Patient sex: M
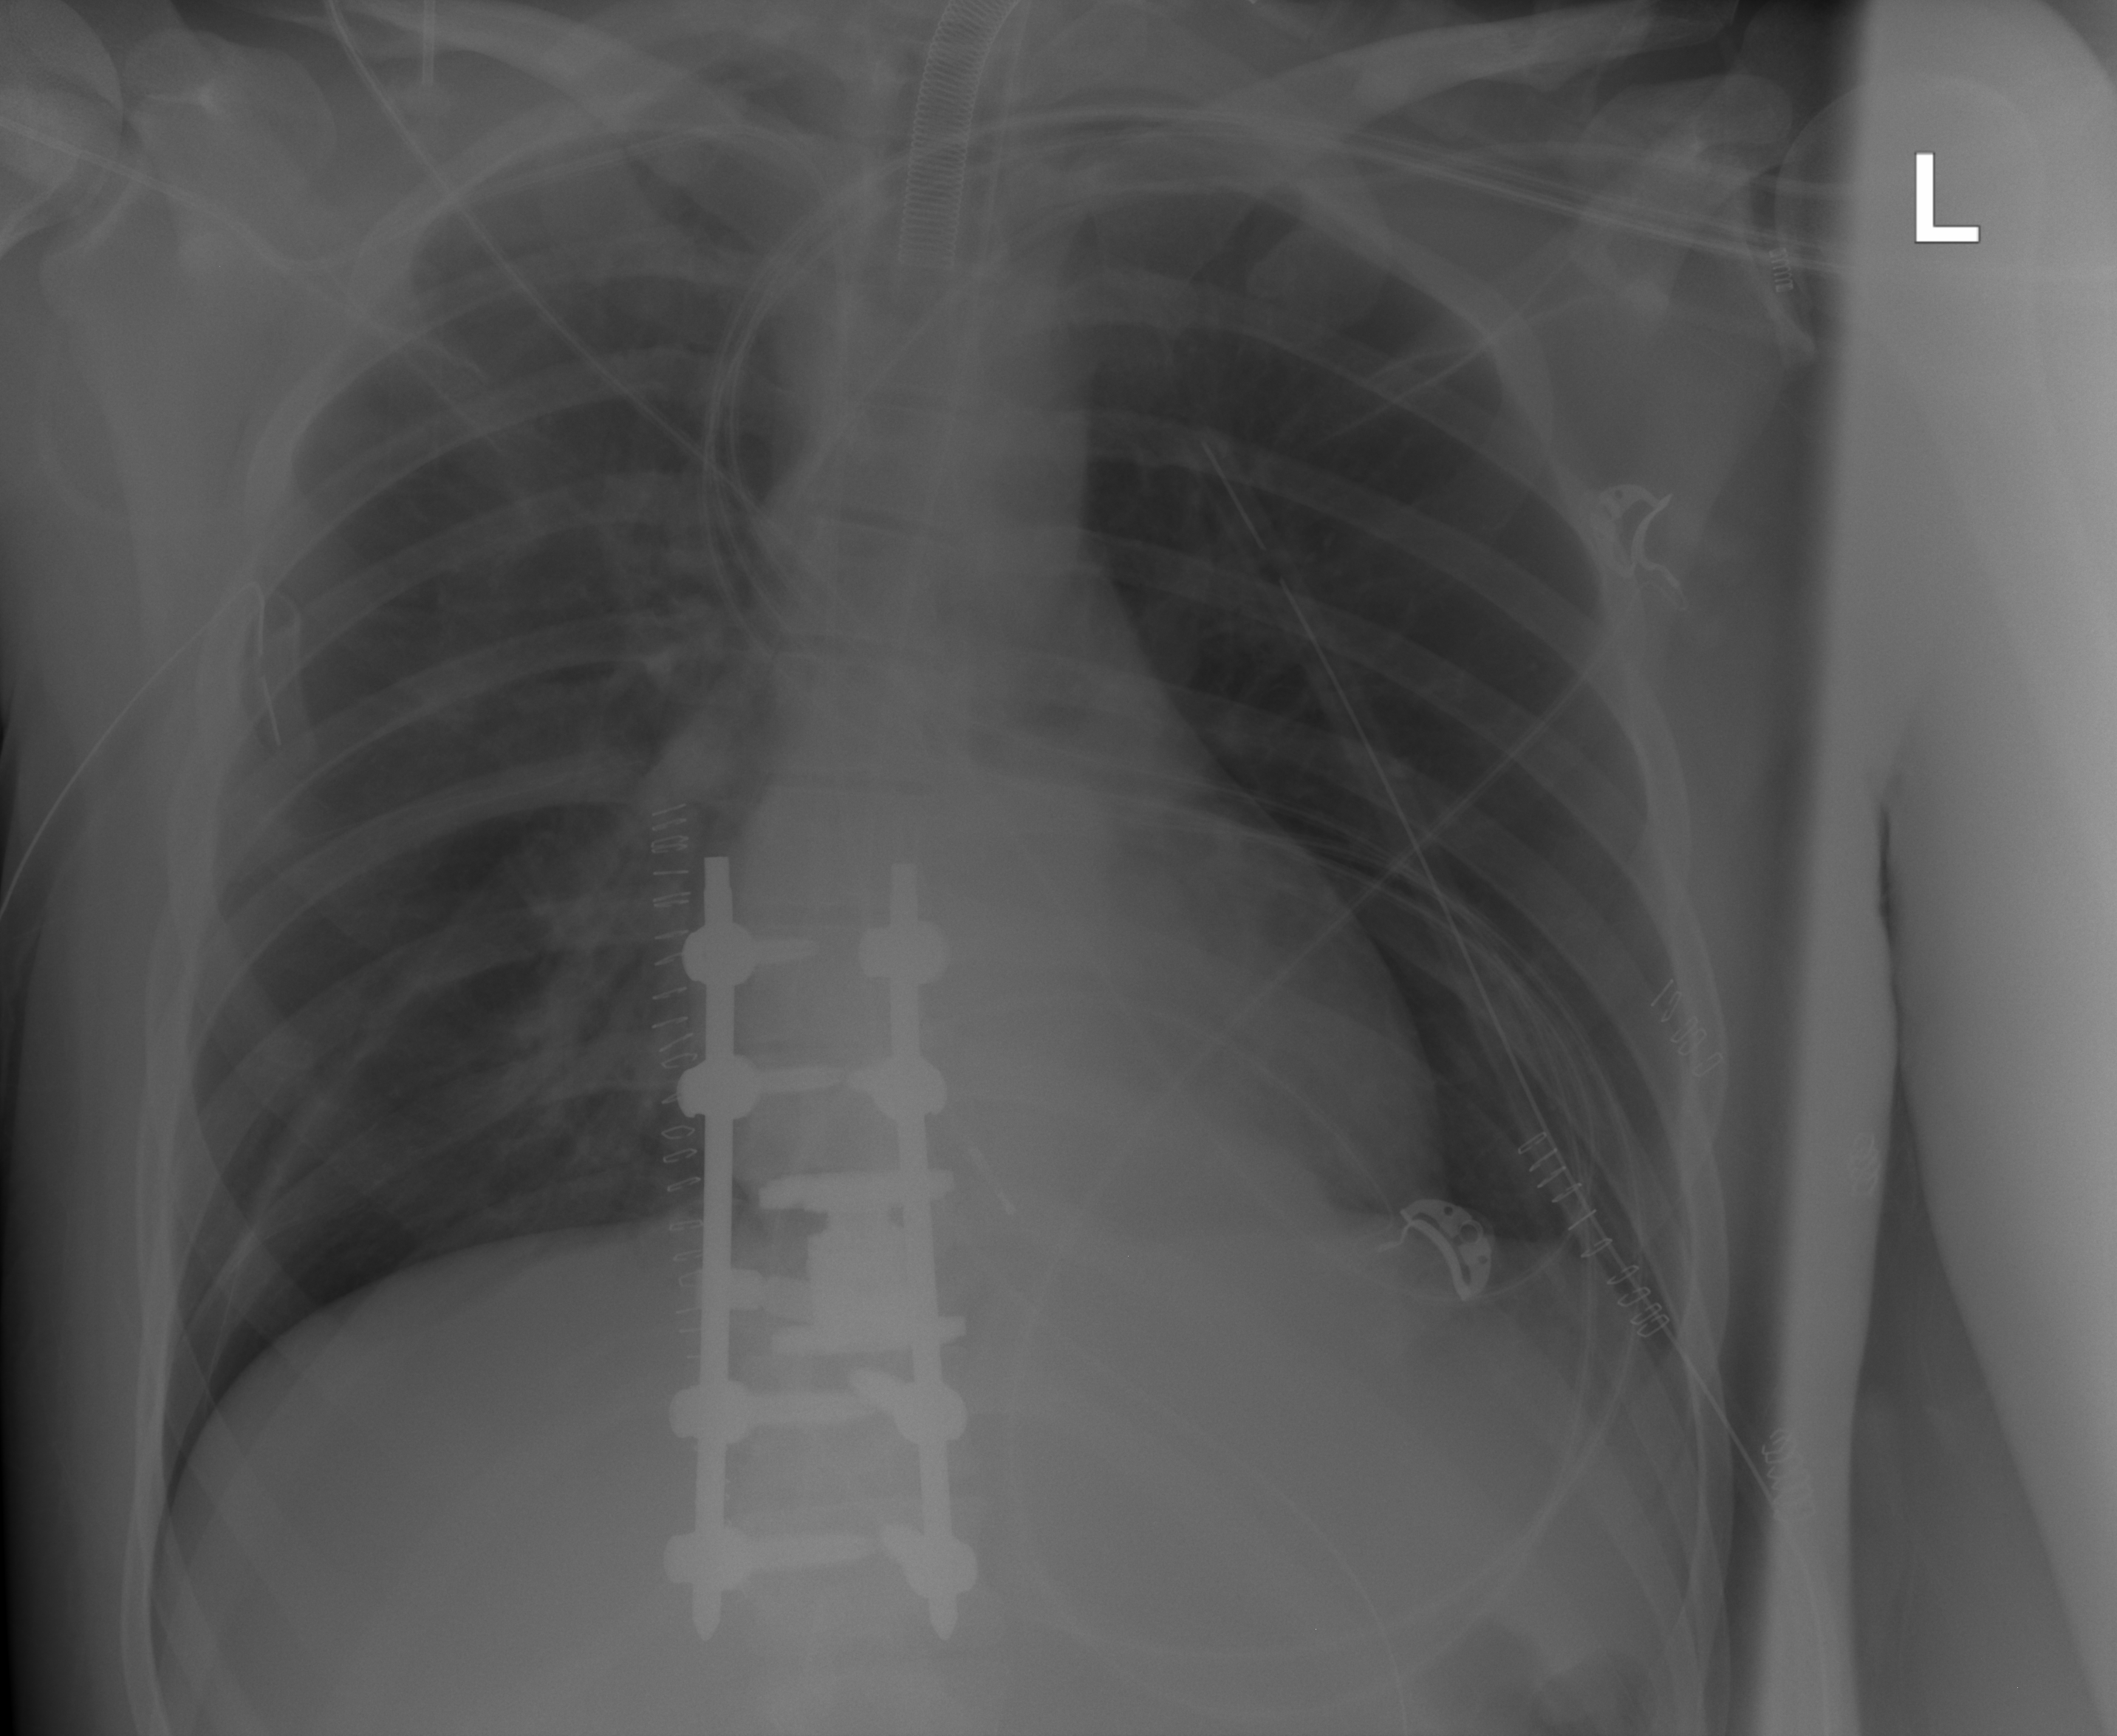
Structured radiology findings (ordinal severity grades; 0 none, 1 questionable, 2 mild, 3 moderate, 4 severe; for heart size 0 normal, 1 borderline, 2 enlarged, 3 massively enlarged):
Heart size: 0
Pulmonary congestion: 0
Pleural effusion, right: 0
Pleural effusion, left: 0
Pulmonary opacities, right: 0
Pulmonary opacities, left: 0
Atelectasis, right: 0
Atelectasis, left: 0